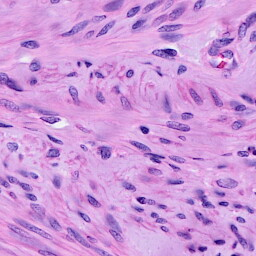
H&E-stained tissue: Cervix